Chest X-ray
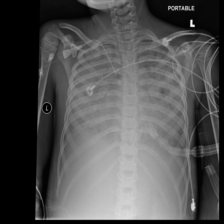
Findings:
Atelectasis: negative
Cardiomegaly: negative
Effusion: negative
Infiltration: negative
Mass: negative
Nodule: negative
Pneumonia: negative
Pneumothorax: negative
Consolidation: negative
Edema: negative
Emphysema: negative
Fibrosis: negative
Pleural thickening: negative
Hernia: negative